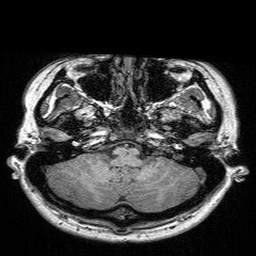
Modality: T1w
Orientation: coronal
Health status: ill
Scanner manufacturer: siemens
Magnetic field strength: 3 T
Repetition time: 2.3 s
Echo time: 0.00298 s